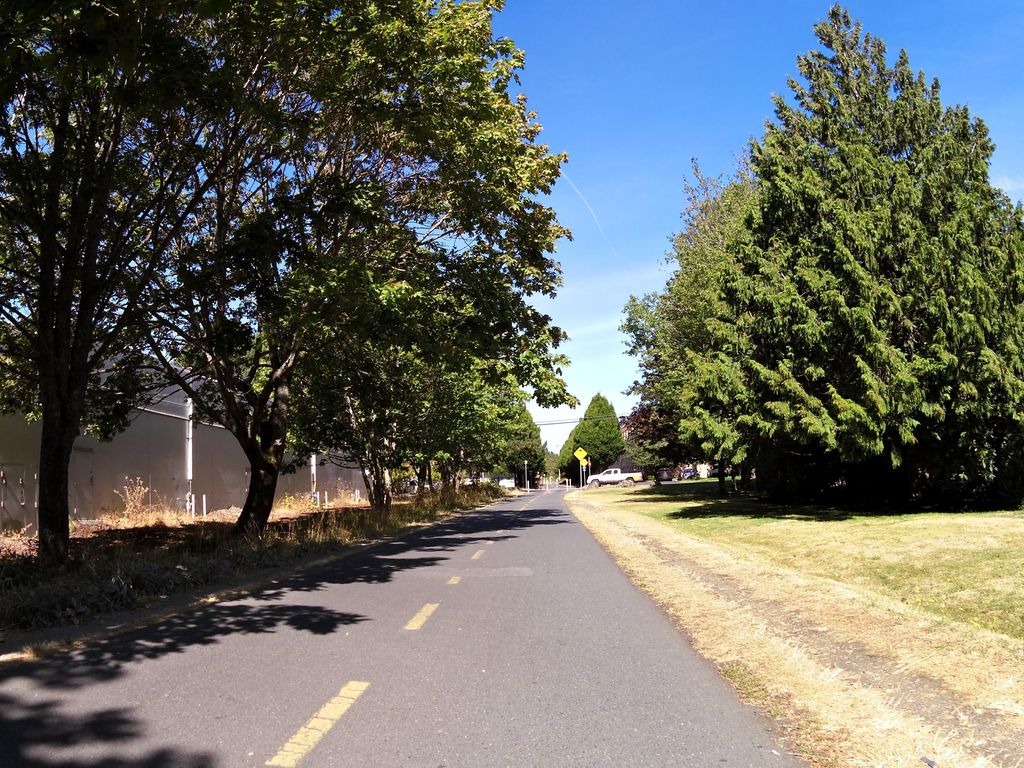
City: victoria